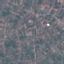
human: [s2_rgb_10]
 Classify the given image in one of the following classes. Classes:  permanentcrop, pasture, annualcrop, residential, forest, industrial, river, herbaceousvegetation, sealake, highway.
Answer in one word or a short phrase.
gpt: Residential